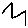
Label: zigzag